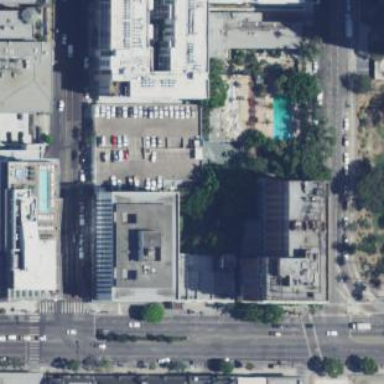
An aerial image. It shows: Hotel building.